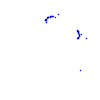
Particle: proton